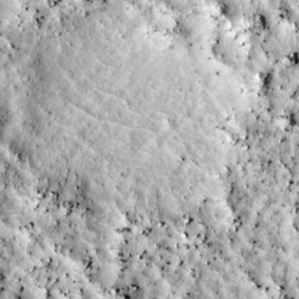
Label: non_frost